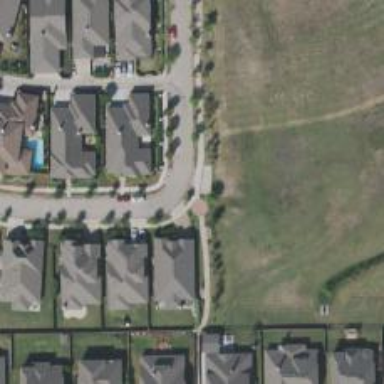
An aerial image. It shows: Residential road.